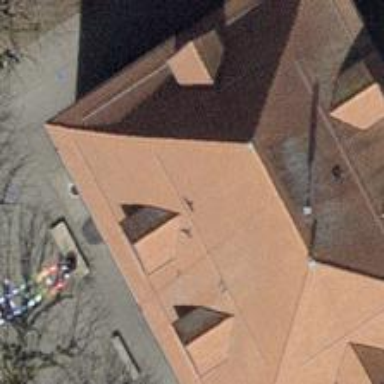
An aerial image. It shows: Museum.